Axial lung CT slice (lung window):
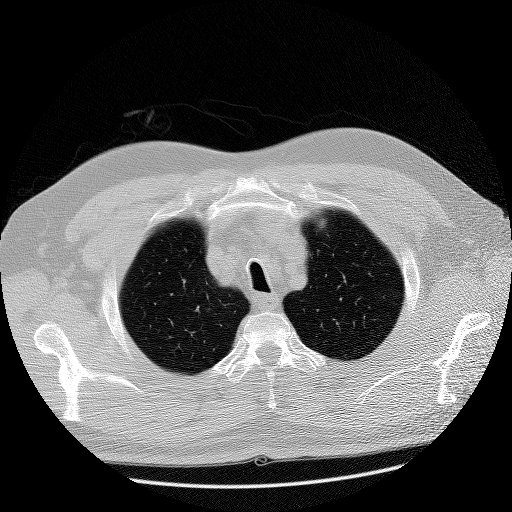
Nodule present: no